Question: I have the following code inside myasp.net MVC web application:-
'''
<a href="~/Content/uploads/@(item.ID).png"><img class="thumbnailimag" src="~/Content/uploads/@(item.ID).png" /></a> @Html.ActionLink(item.Name,"Details","DataCenter", new{id = item.ID},null)
'''
And the following CSS:
'''
.thumbnailimag {
width:30px;
height:30px;
border:thin blue;
background-image:url("/Content/uploads/virtual-data-center.jpg");
}
'''
But if the image does not exists each bowser will treat it differently . I set a background image but still on IE it will display a "X" over the default image , as follow:-

Can anyone advice if there is a way to display a default image if the src does not exists?
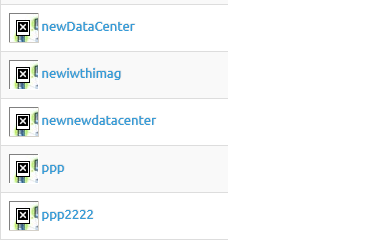
Answer: It's far better to handle this server-side:
'''
public static class HtmlHelperExtensions
{
public static string ImageOrDefault(this HtmlHelper helper, string filename)
{
var imagePath = uploadsDirectory + filename + ".png";
var imageSrc = File.Exists(HttpContext.Current.Server.MapPath(imagePath))
? imagePath : defaultImage;
return imageSrc;
}
private static string defaultImage = "/Content/DefaultImage.png";
private static string uploadsDirectory = "/Content/uploads/";
}
'''
Then your view is simplified to:
'''
<img src="@Html.ImageOrDefault(item.ID)" />
'''